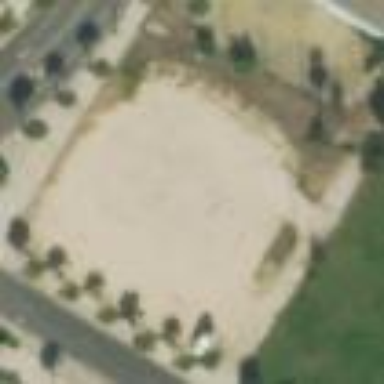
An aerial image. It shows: Parking area with unpaved surface.